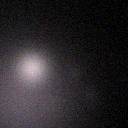
Screen state: off